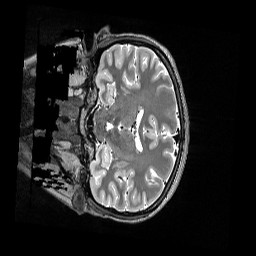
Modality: T2w
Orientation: coronal
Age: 19
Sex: female
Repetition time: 3.2 s
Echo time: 0.563 s